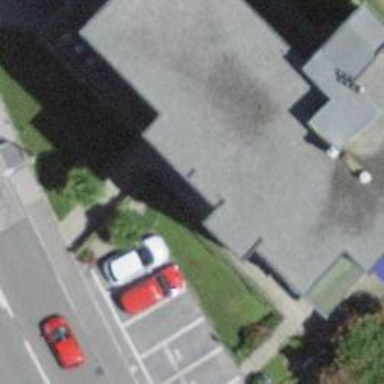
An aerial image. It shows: Pharmacy.